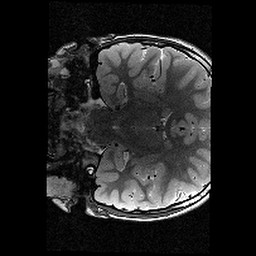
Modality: T2w
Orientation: coronal
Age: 9
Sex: female
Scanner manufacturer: siemens
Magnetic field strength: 3 T
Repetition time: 9.23 s
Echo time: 0.067 s